Question: In an iPhone Application, I just write one line to get the complete path for a specific file ( as below ).
'''
NSString *strPath=[[NSBundle mainBundle] pathForResource:@"myjavascript" ofType:@"js"];
'''
My question is How to get the complete path for a specific file which is located under .
Sample Image.

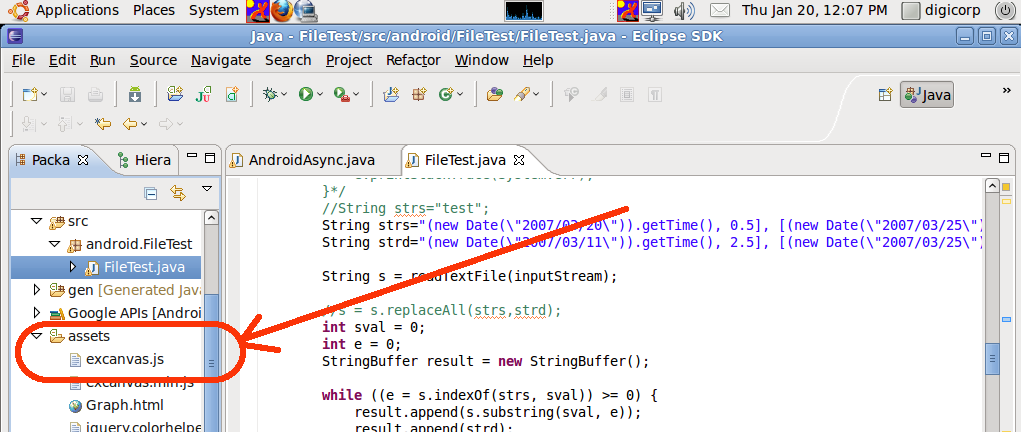
Answer: Assets are compiled into .apk file (which basically is zip file). You can't get system path into zip file. You have to manually unzip .apk to some folder and get file system path to folder and files inside that folder.
But it sounds like you don't really need a path to asset files. You should look into these functions:
<URL>
<URL>
<URL>
These functions allow you to get input stream or file descriptor for any of your assets. Here is an example:
'''
AssetManager assetManager = getAssets();
InputStream assetIn = assetManager.open("excanvas.js");
//do something with assetIn...
'''
You need to specify path to your asset relatively to folder.